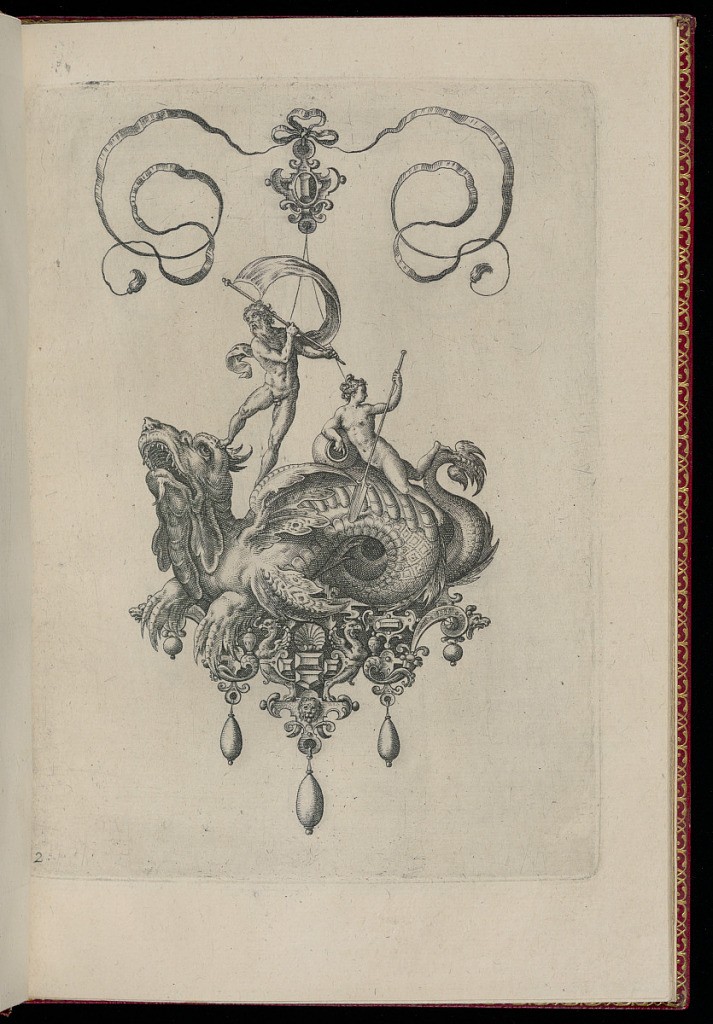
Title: Pendant Design
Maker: Hans Collaert the Elder, Flemish, ca. 1530 - 1581
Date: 1582
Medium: Engraving on paper
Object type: Print
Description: A pendant in the form of a sea monster with three drop pearls is suspended from a bow knot. Riding on its back are standing male nude with a flag and a reclining female nude with an oar. The plate is numbered.